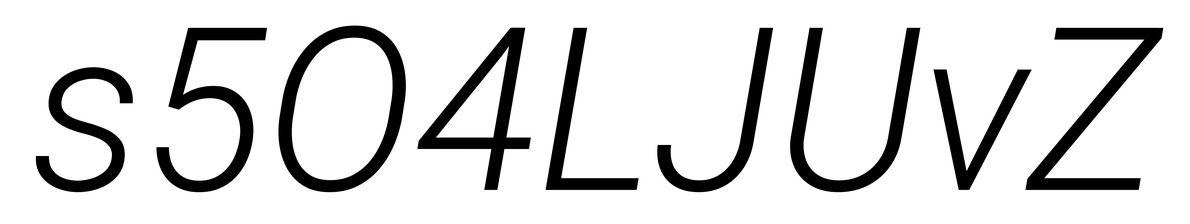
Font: Roboto-Italic_Light_Italic